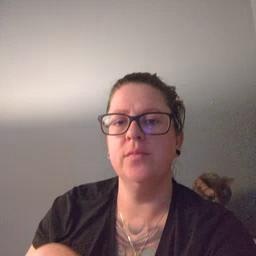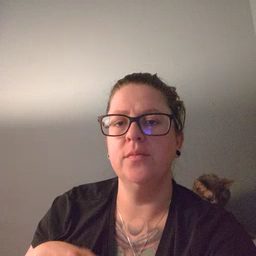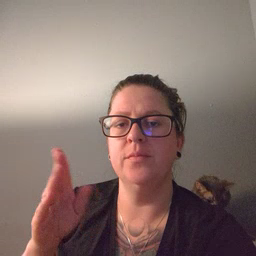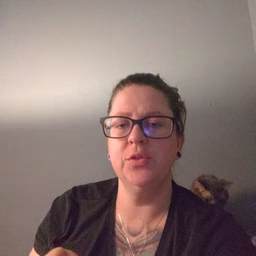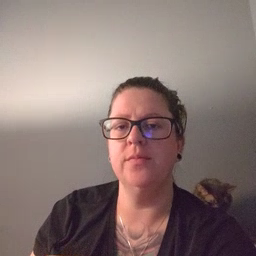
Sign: person